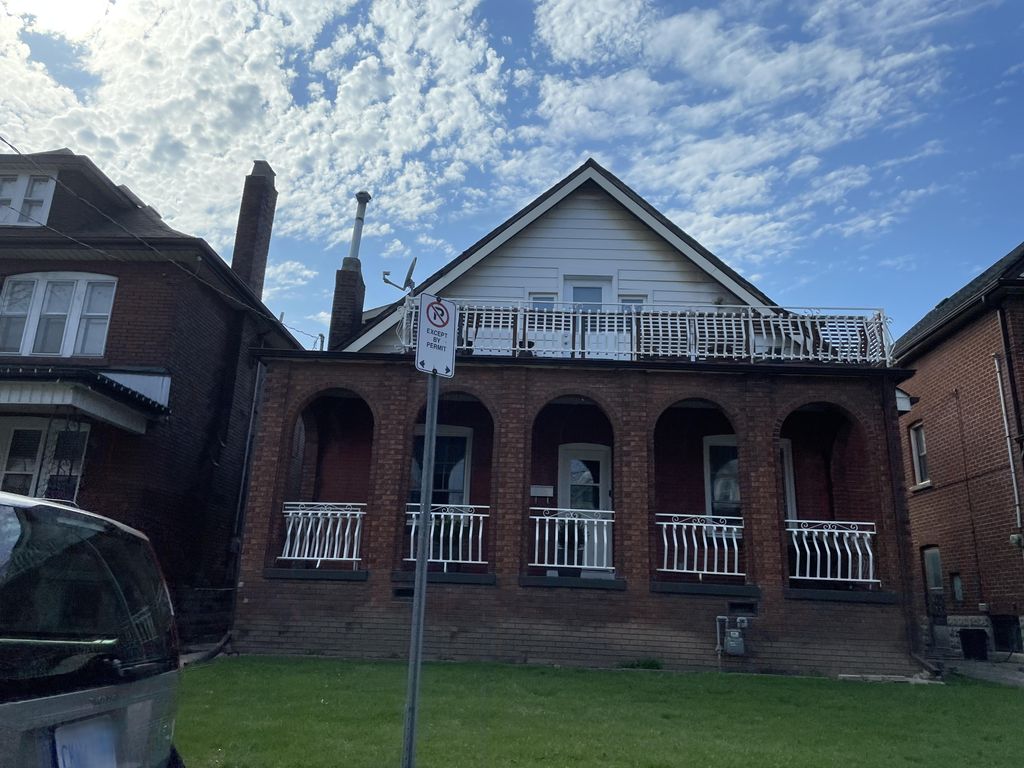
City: hamilton